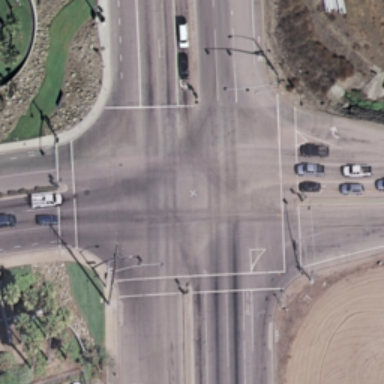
An intersection with some cars on the road .